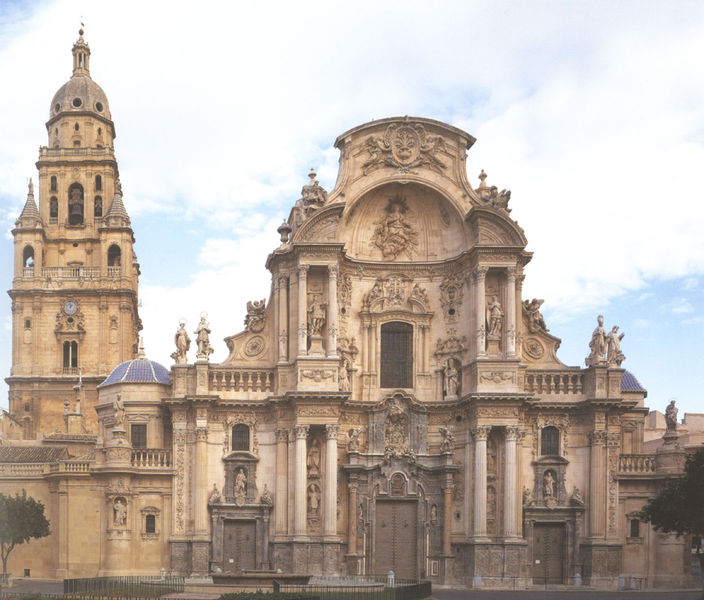
Titel: Kathedrale in Murcia
Künstler: Jaime Bort
Standort: Murcia, Kathedrale (EU - E - Murcia)
Schlagwörter: baum, blau, himmel, wolken, bäume, braun, fenster, säulen, tür, dach, gebäude, beige, barock, gitter, kirche, brunnen, oval, turm, relief, fassade, türen, figuren, kuppel, uhr, geländer, foto, eingang, glockenturm, türmchen, türme, balustrade, kathedrale, halbrund, portal, skulpturen, statuen, heilige, glocken, toskana, nischen, wandfiguren